Question: I am writing a html document in which the output is as follows:

I have two problems with it:
1. I want to line up the first three input fields.
2. Radio buttons are not working properly.
My html code is:
'''
<!DOCTYPE html>
<html>
<head>
<title>
Contact Us
</title>
<link rel="stylesheet" href="styleit.css"/>
</head>
<body>
<h1> Contact Us </h1>
<form id="form">
Your Name : <input type = "text" value = "name" > </br>
Mobile no : <input type = "text" value = " Mob" ></br>
Email : <input type = "text" value = "Email"></br>
Best time to call: <input type="radio" >evening
<input type="radio">morning </br>
Languages: <br>
<input type="checkbox" > C
<input type="checkbox" > C++ <br>
<input type="checkbox" > C#
<input type="checkbox" > python<br>
<input type="checkbox" > Java
<input type="checkbox" > CSS </input> <br>
<input type="submit" value="submit">
</form>
</body>
</html>
'''
My css code is:
'''
form input
{
margin: 5px;
display: inline-block;
width: 150px;
}
h1
{
text-align:center;
}
'''
What am I doing wrong ?
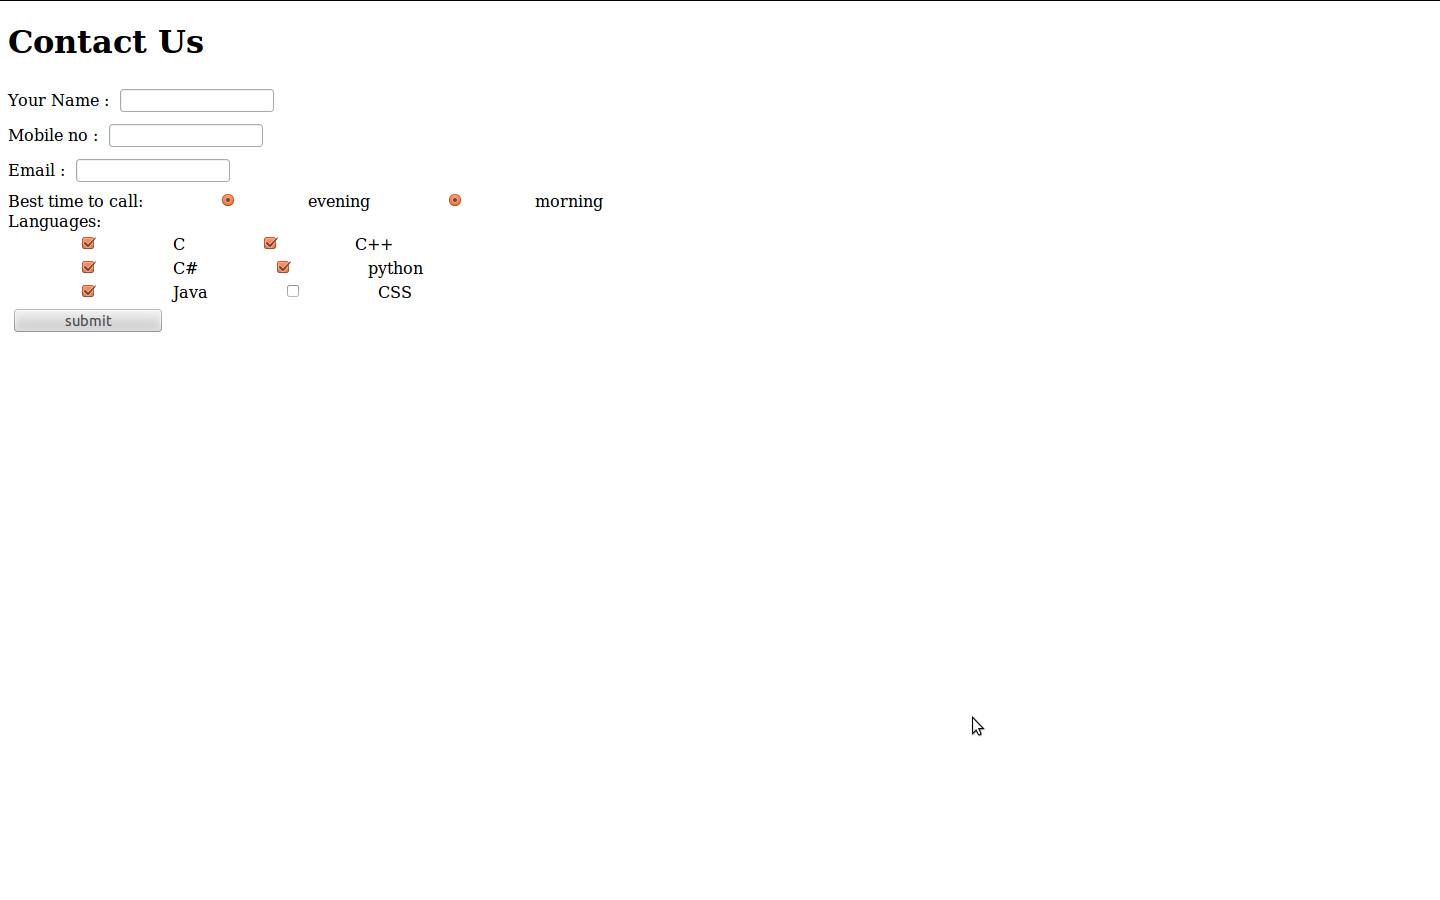
Answer: To fix your radio buttons is quite simple... you have to tell the browser in which "group" your radio button are, and this is done through the 'name' attribute :
'''
<input type="radio" name="bestTimeToCall">evening</input>
<input type="radio" name="bestTimeToCall">morning</input>
'''
Aligning your form fiels is a bit more tricky and can actually be done several ways. One way would be to use a table and put your labels in first column and your fields in the second one. That's not optimal as you shouldn't use tables for that, but still for a beginner this is by far the easiest solution.
The best solution, but a bit more complicated, would be to use the 'label' tag for your labels, and style this tag so that it's always the same width, meaning that the iput fields will all start at the same point, and look aligned.
Please note also that '<br>' can be written that way (in HTML 5) , or '<br/>' , but never '</br>'